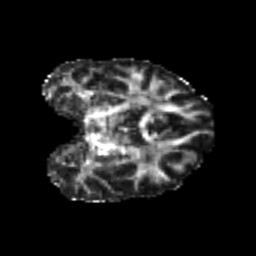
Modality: FA
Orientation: coronal
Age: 20
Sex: female
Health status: healthy
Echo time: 0.074 s